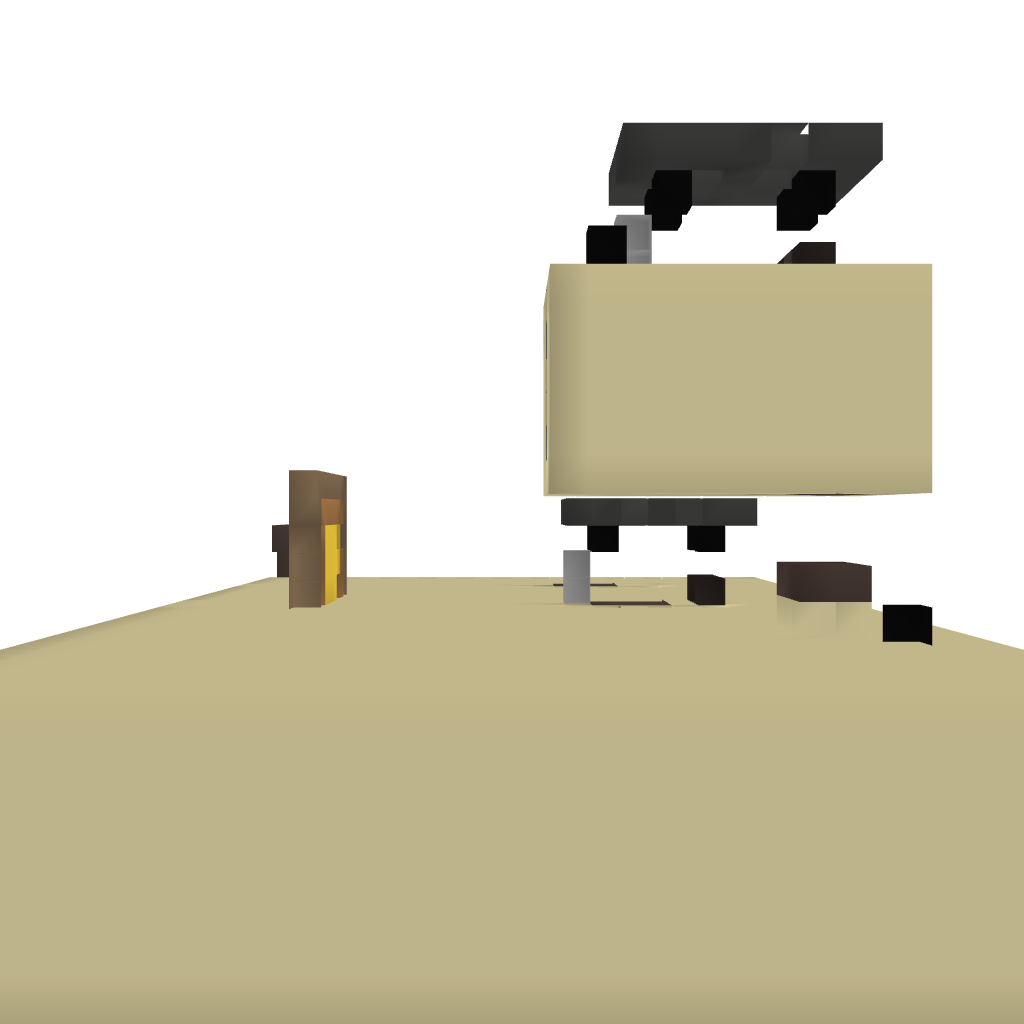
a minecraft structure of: Dustless trap